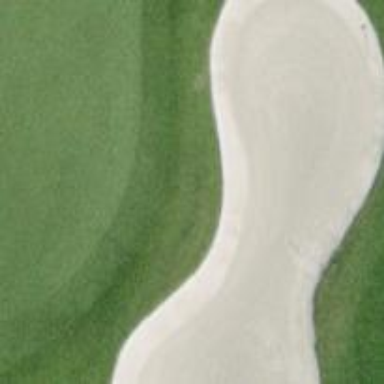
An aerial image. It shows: Golf bunker filled with sandy terrain.